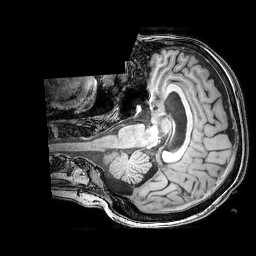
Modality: T1w
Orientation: axial
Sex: female
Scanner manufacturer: philips
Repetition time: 0.008136 s
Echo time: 0.00373 s